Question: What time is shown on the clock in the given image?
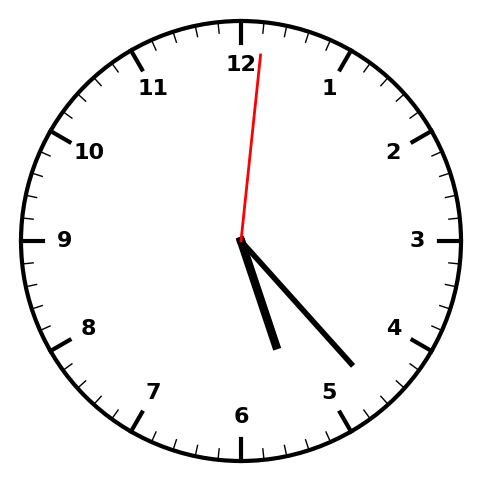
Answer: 05:23:01